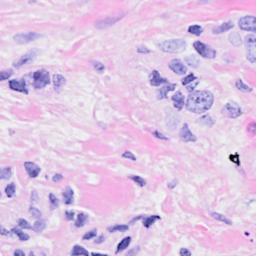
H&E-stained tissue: Breast